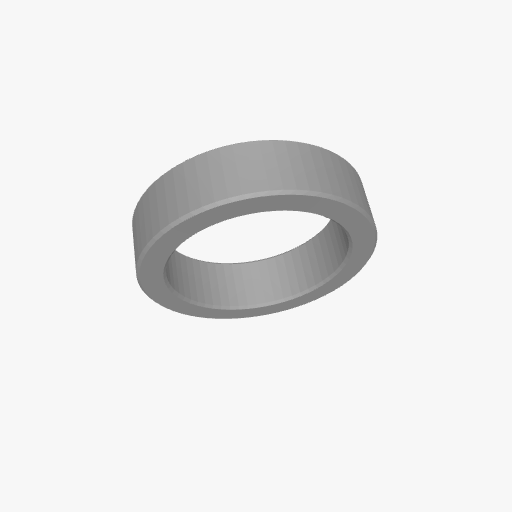
Part: Spacer6ID8OD2